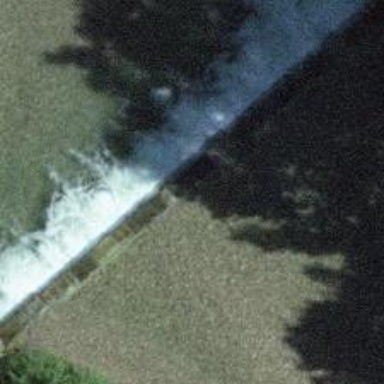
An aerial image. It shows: Weir in waterway.